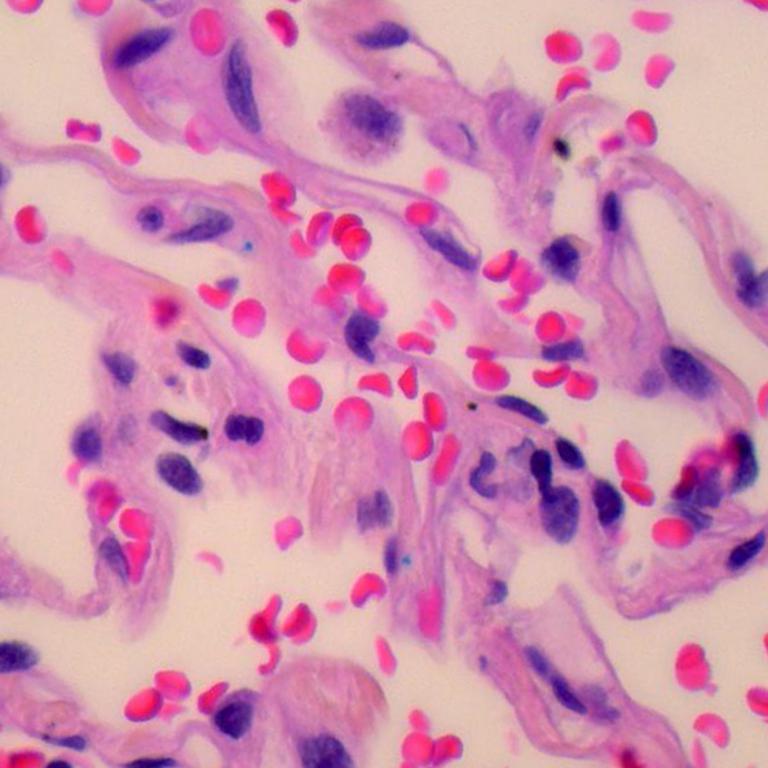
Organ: lung
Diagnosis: benign